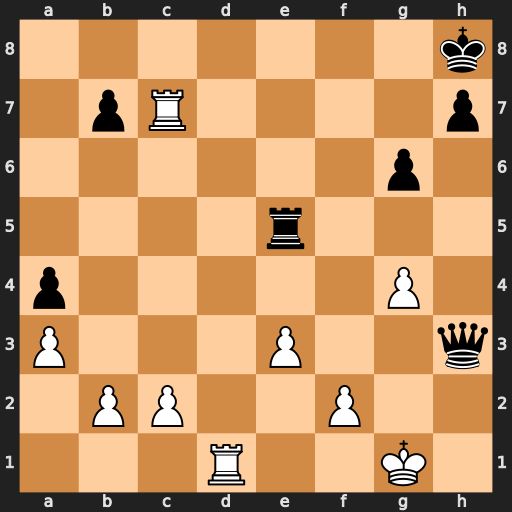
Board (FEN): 7k/1pR4p/6p1/4r3/p5P1/P3P2q/1PP2P2/3R2K1
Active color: w
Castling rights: -
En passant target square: -
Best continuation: Rd8+ Re8 Rxe8#